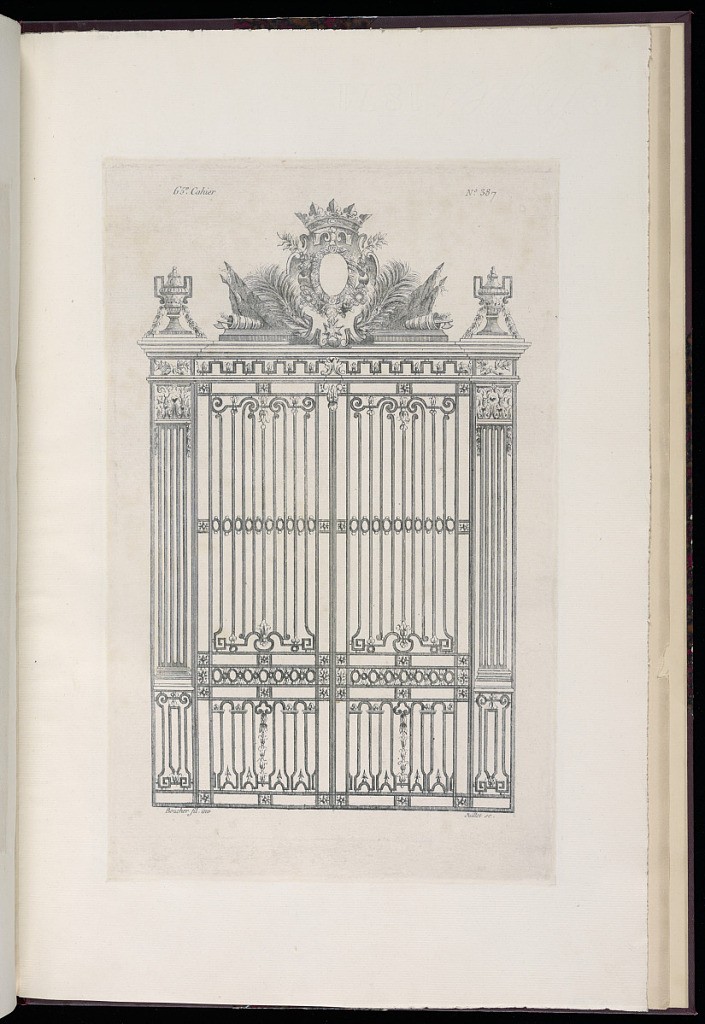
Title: Designs for an Iron Gate
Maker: Juste-François Boucher, French, 1736 – 1782
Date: ca. 1775
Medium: Engraving on off white laid paper
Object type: Print
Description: Design for a tall iron gate, decorated with a crowned coat of arms with palm fronds, flags, and quivers at the the top of the gate. The plate is signed.